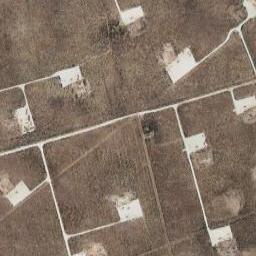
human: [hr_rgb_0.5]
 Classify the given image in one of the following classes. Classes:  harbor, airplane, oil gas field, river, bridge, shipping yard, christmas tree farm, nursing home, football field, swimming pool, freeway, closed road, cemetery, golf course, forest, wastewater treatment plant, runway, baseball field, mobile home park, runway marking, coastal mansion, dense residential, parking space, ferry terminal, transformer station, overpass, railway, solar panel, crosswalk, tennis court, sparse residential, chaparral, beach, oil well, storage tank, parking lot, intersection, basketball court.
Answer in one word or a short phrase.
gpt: oil gas field